Question: By default, the biggest value in the chart will have a full bar from bottom to top.

Is there a way to get some space between the top of the diagram and the maximum value? I wanted to have a standard zoom of 90% or something like this, but zooming out any further is not possible.
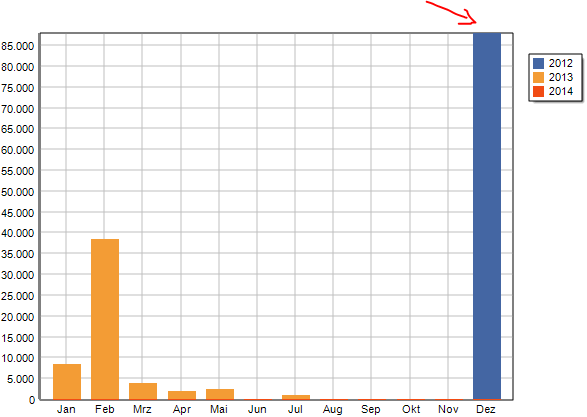
Answer: Yes, this is possible using axis MaximumOffset property. For example:
'''
Chart1.Axes.Left.MaximumOffset:=25;
'''